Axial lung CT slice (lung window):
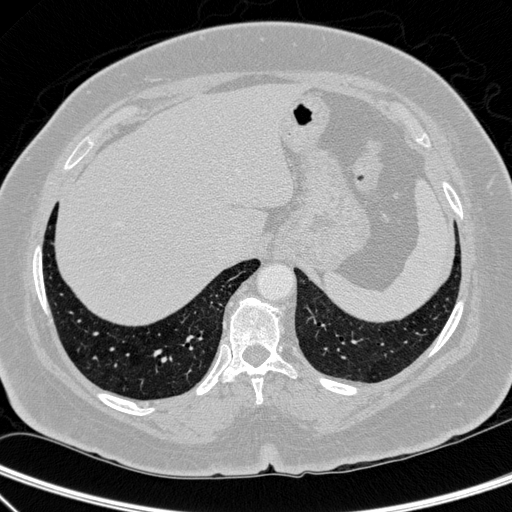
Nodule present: no